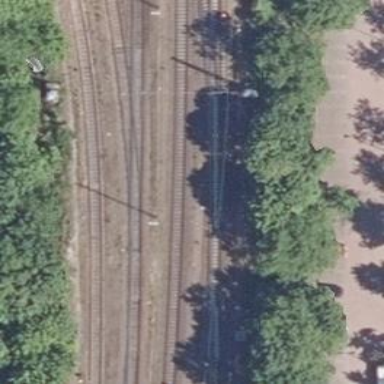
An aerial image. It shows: Railway switch.